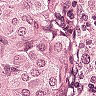
Metastatic tissue present: yes